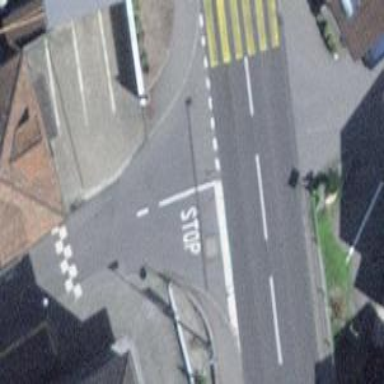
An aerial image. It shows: Stop road.